Field crop: maize
Growth stage: 2
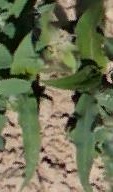
Species: maize